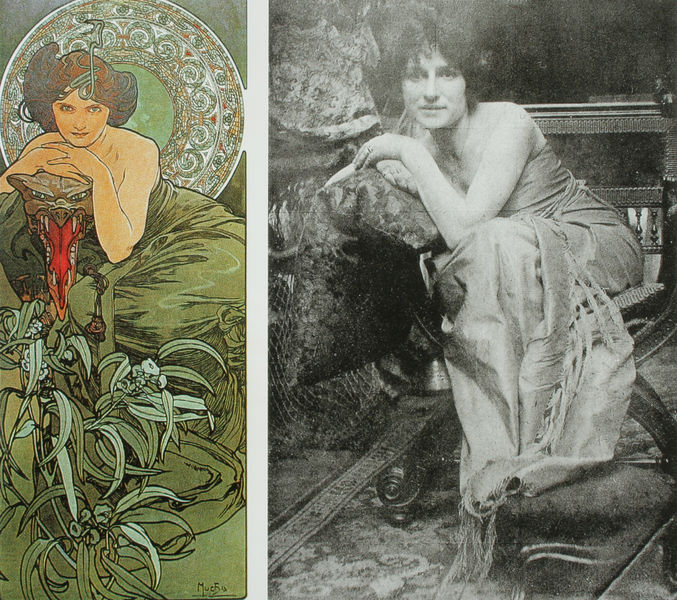
Titel: Der Smaragd; Fotografie des Modells für "Der Smaragd"
Künstler: Alfons Mucha
Institution: Privatbesitz
Schlagwörter: akt, blätter, gemälde, frauen, grün, mädchen, sitzen, blume, blumen, frau, frisur, kleid, schwarz, stuhl, weiss, zeichnung, blüte, dame, rot, tier, tuch, muster, ornament, teller, bildnis, portrait, porträt, rauch, fransen, gewand, haare, pose, sessel, stoff, pflanze, pflanzen, kreis, rund, modell, sitz, studie, graphik, dielen, kissen, jugendstil, sitzende, symmetrie, dekor, floral, ornamente, foto, fotografie, photographie, porträts, jugend, druck, plakat, schlange, ganzkörper, photo, grimasse, bettlaken, teufel, abstützen, aufgestützt, planzen, vorlage, fotographie, verführerisch, netz, mucha, oberarme, fratze, monster, diorama, vergleich, nachgestellt, pflane, gegenüberstellung, ursprung, alfons mucha, frisrur, srützen, ysitzen, 1910